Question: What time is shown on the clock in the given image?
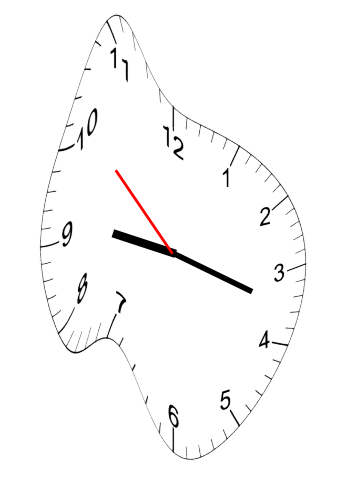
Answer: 09:17:52